Interaction volume radius: 5 \u00c5
Interaction volume height: 45 \u00c5
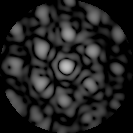
Disorder parameter: 0.3621